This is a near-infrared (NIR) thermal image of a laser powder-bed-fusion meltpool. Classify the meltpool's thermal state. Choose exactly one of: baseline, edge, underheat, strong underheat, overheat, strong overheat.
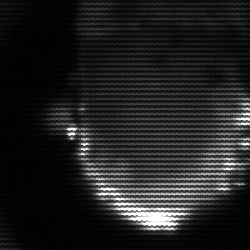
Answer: baseline